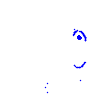
Particle: kaon